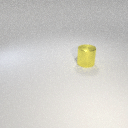
large yellow metal cylinder